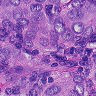
Metastatic tissue present: yes